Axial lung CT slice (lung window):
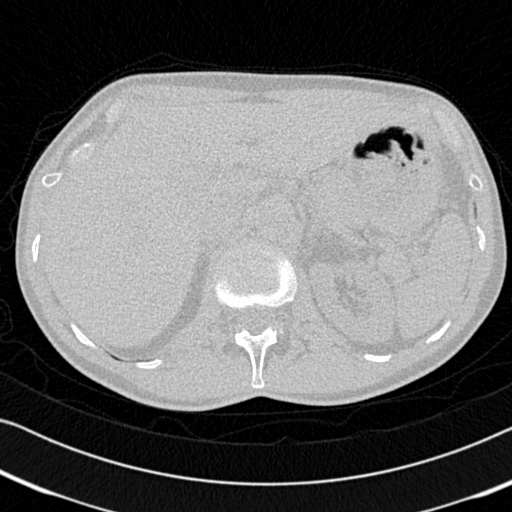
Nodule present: no